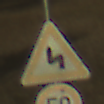
Verkehrszeichen: DoppelkurveZunaechstLinks
Zusatzzeichen unten: Geschwindigkeit50
Umgebung: Outdoor, Nature
Tageszeit: SunriseSunset
Wetter: Clear
Licht: Natural
Jahreszeit: NotSpecified
Kontrast: HighContrast